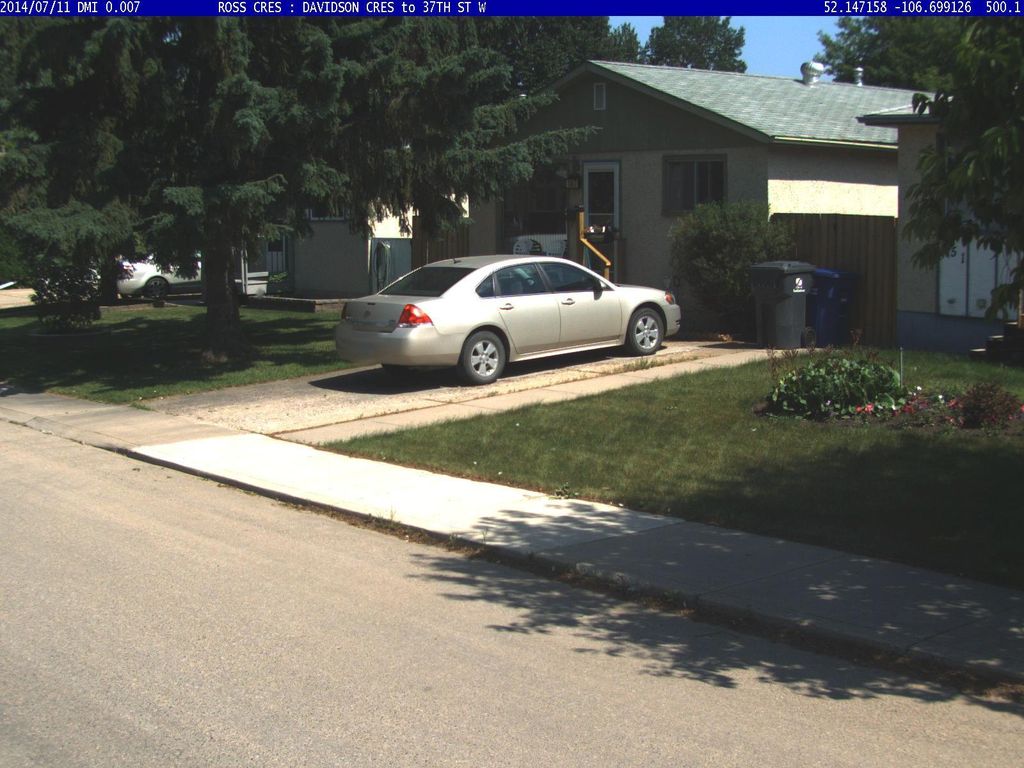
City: saskatoon